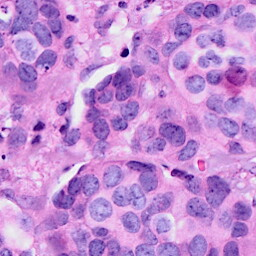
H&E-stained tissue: Breast